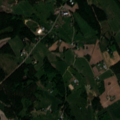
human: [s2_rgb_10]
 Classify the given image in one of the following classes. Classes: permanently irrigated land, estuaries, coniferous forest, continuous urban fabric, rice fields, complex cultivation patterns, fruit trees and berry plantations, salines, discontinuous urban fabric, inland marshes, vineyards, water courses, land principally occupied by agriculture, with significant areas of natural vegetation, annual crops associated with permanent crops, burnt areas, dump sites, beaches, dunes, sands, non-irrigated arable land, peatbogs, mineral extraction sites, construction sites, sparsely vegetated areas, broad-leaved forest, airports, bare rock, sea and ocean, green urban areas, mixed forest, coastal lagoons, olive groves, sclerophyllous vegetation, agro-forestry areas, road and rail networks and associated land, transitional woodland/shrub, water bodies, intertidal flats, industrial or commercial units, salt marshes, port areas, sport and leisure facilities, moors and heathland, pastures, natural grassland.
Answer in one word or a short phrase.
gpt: land principally occupied by agriculture, with significant areas of natural vegetation, mixed forest